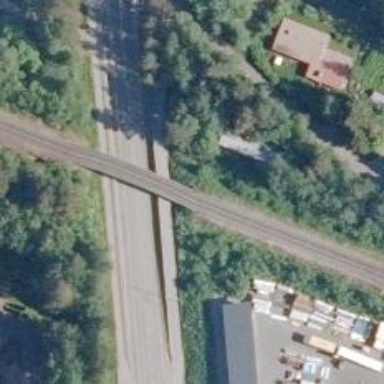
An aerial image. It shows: Bridge over railway track of class B1.